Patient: sex F, age 77
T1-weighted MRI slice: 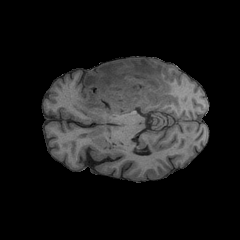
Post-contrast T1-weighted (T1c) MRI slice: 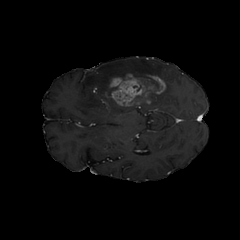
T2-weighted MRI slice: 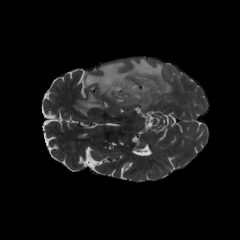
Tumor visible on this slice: yes
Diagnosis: Glioblastoma, IDH-wildtype
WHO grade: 4